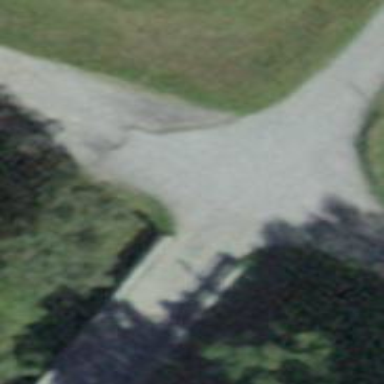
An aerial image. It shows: Unclassified road with asphalt surface.